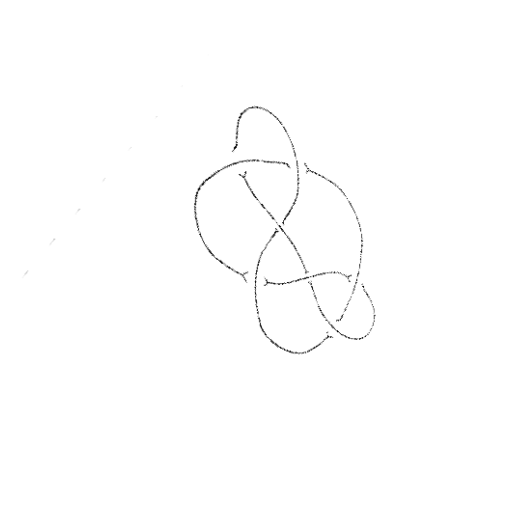
Crossing number: 7